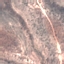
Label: HerbaceousVegetation